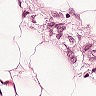
Metastatic tissue present: yes